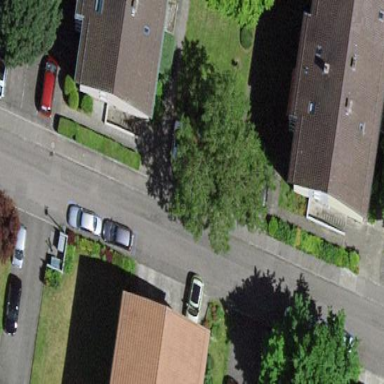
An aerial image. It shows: Street side parking area.